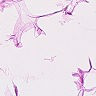
Metastatic tissue present: no